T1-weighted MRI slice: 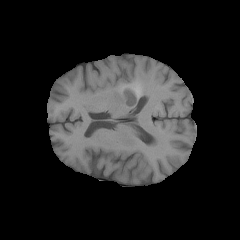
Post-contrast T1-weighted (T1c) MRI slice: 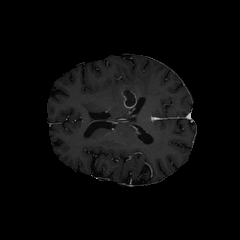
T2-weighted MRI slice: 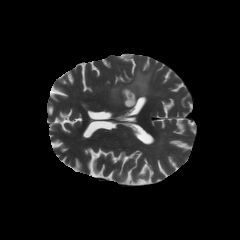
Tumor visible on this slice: yes